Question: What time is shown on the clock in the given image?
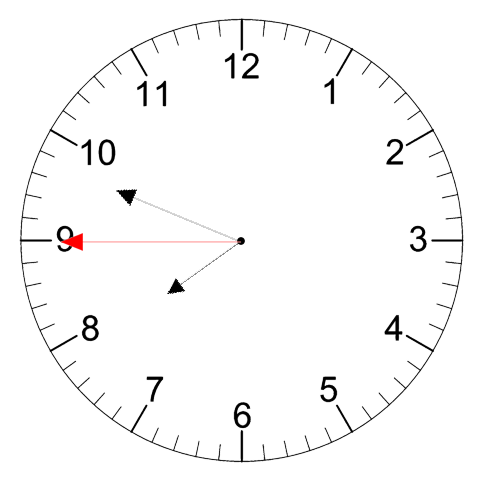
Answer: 07:48:45